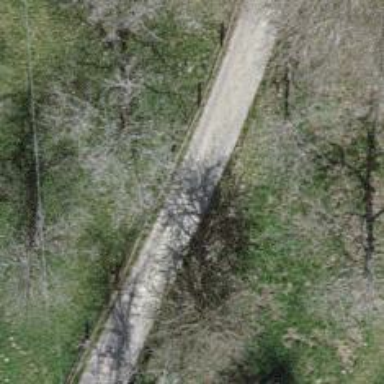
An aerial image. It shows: Paved track with grade1 quality.